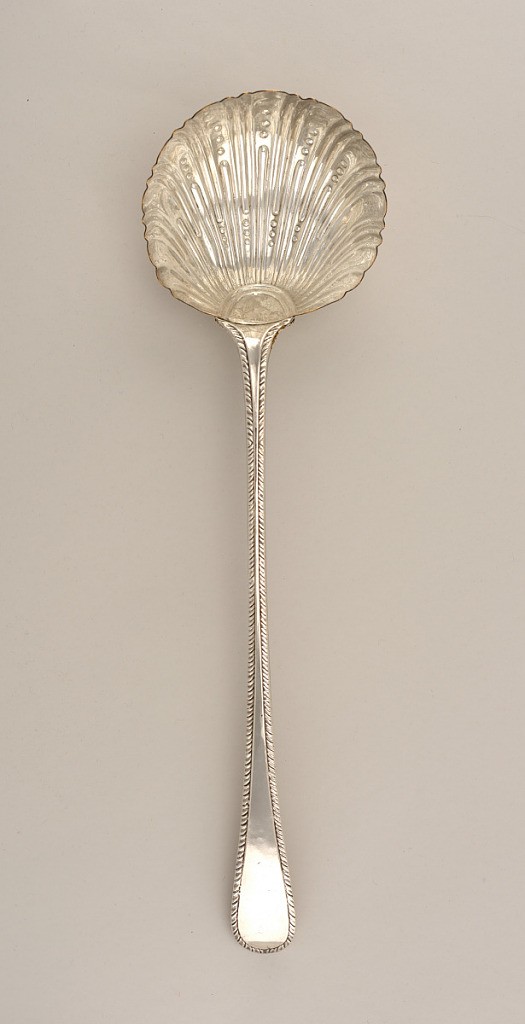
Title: Ladle with Shell-Shaped Bowl
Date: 1760–1780
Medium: silver plated, copper
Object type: ladle
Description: Bowl in shell form, with round bosses on alternate flutes and scalloped rim, attached to handle with ribbed shell mount on reverse side. Long narrow handle with feathered edge, widening to rounded terminal. Reverse side of handle plain surface with center rib at terminal.